Field crop: maize
Growth stage: 2
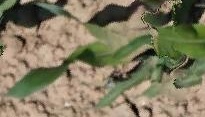
Species: maize